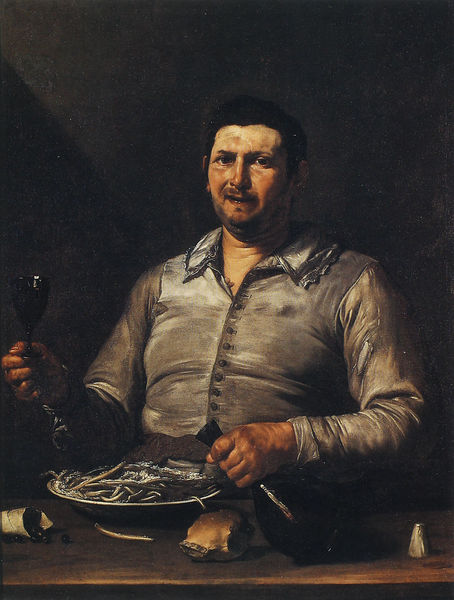
Titel: Der Geschmackssinn
Künstler: Jusepe de Ribera
Institution: Harford, Wadsworth Atheneum
Schlagwörter: dunkel, mann, braun, glas, grau, licht, nase, schwarz, tisch, alkohol, bart, flasche, hemd, augen, gesicht, kragen, messer, rembrandt, silber, teller, hals, hände, niederlande, portrait, porträt, haare, kelch, genre, essen, wein, dick, brot, knöpfe, fett, weinglas, mahlzeit, fisch, weinflasche, salz, brötchen, oliven, flache, gewürz, pfeffer, frans hals, knöofe, enge kleidung, esser